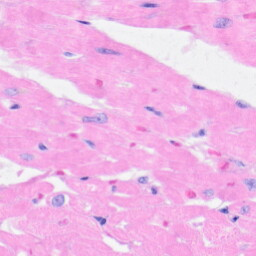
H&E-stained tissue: Heart